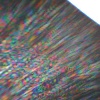
Label: sunburn